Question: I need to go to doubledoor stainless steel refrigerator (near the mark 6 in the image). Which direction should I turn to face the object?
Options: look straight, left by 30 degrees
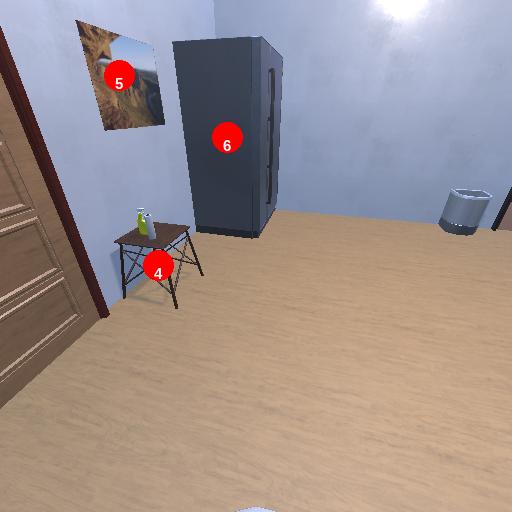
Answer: look straight